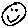
Label: smiley face